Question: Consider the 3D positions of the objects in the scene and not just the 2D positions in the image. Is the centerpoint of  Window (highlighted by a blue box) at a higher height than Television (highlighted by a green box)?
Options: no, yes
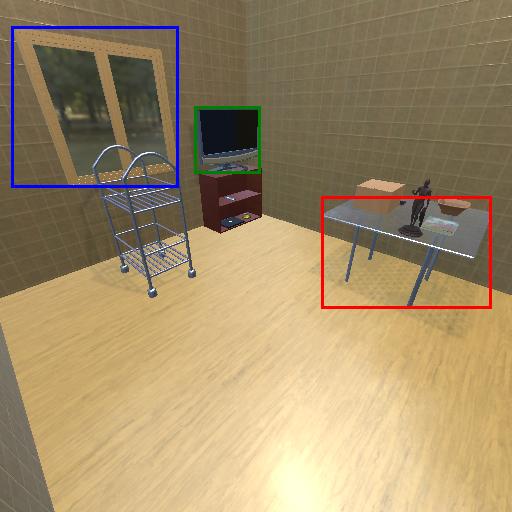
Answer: no